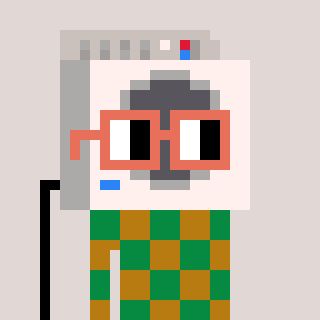
a pixel art character with square orange glasses, a washing machine-shaped head and a gold-colored body on a warm background